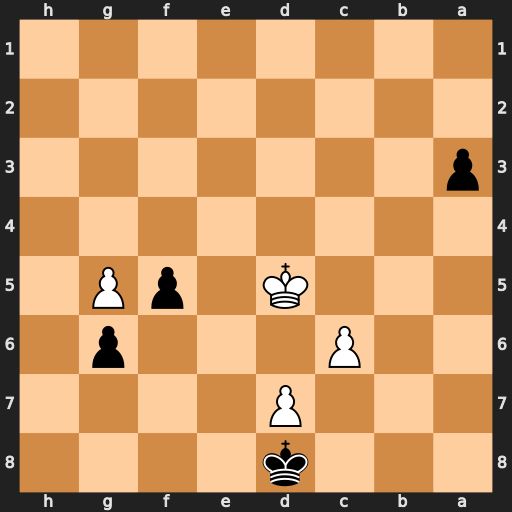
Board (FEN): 3k4/3P4/2P3p1/3K1pP1/8/p7/8/8
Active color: b
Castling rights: -
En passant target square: -
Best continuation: Ke7 c7 Kxd7 c8=Q+ Kxc8